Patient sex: M
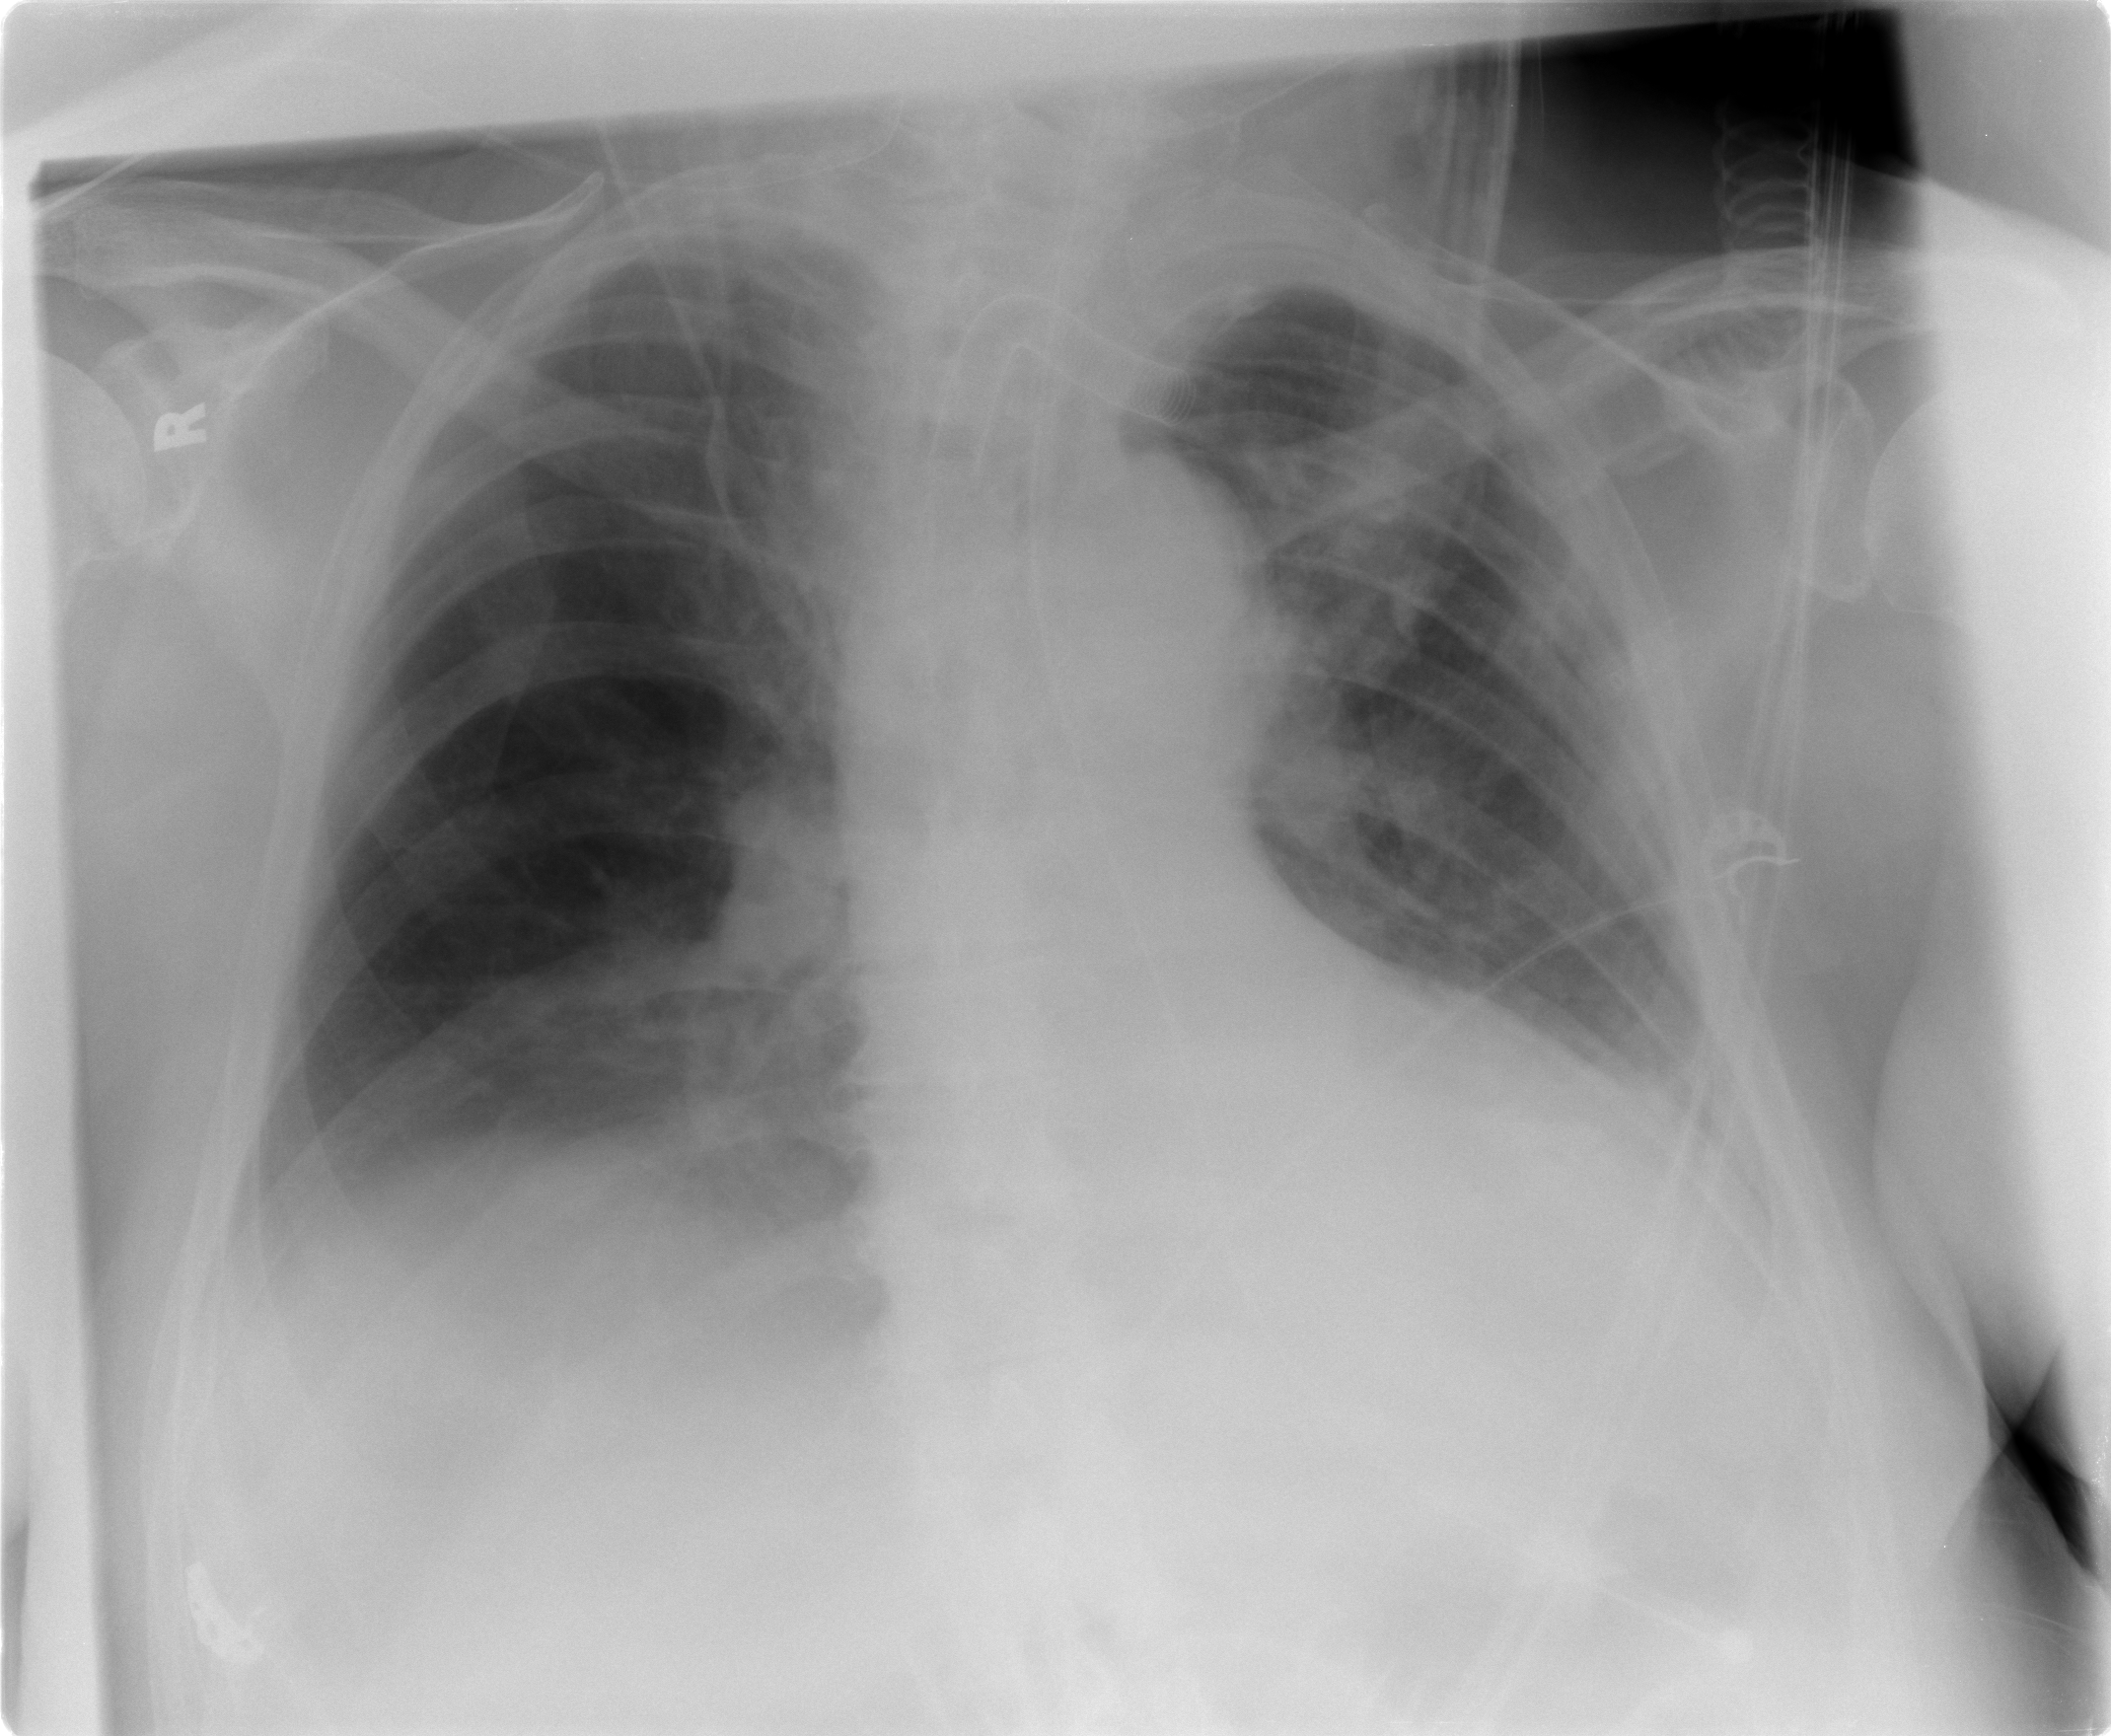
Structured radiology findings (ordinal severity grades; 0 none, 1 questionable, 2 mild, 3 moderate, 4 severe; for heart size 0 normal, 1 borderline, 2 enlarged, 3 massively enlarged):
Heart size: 2
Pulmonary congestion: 0
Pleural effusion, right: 1
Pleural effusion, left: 2
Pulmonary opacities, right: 2
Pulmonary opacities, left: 0
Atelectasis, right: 1
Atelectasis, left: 2